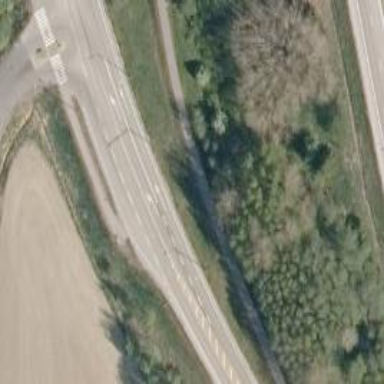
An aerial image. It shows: Secondary road with asphalt surface.